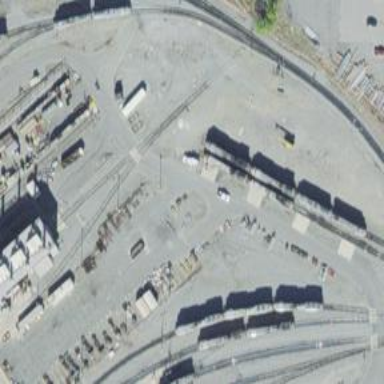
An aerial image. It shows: Railway yard used for servicing trains.